Interaction volume radius: 10 \u00c5
Interaction volume height: 30 \u00c5
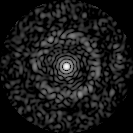
Disorder parameter: 0.8305